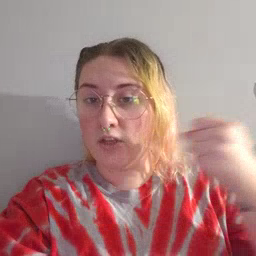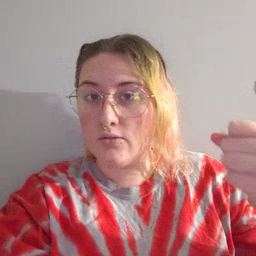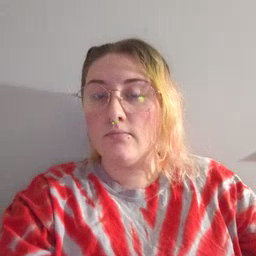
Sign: refrigerator